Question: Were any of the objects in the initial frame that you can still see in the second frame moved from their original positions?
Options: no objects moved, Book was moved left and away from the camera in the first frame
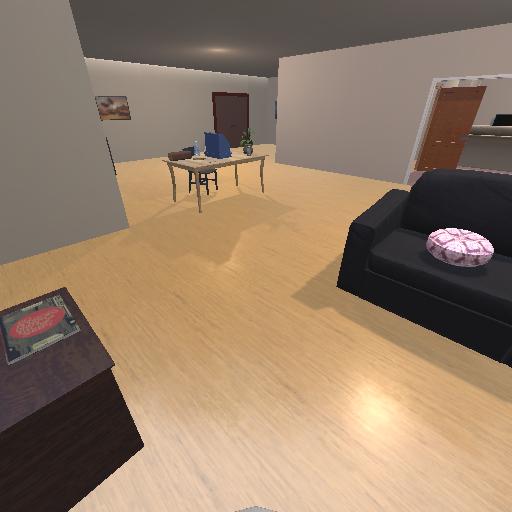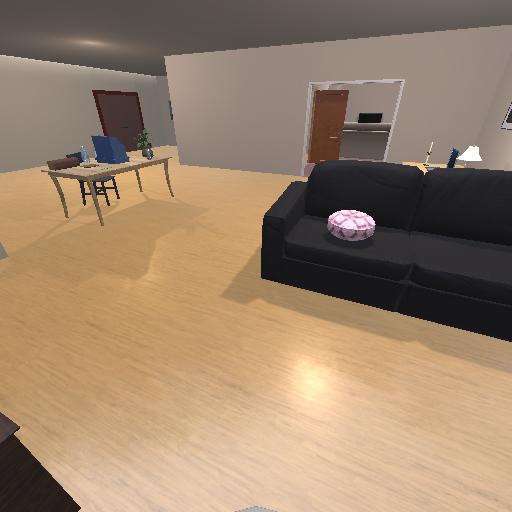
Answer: no objects moved